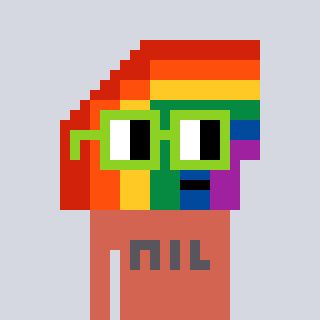
a pixel art character with square light green glasses, a rainbow-shaped head and a peachy-colored body on a cool background